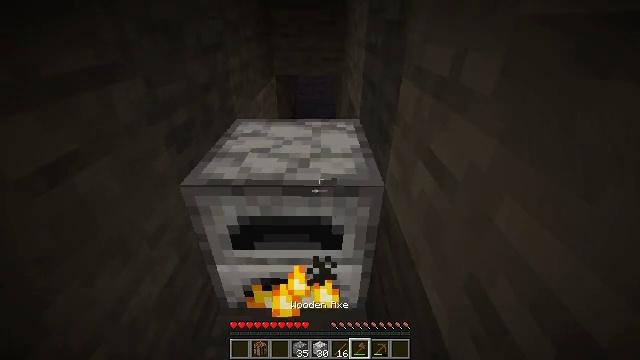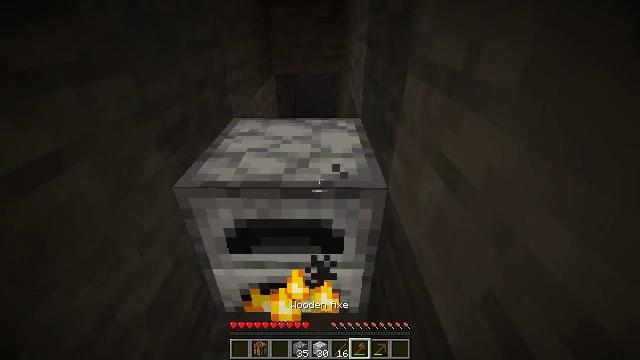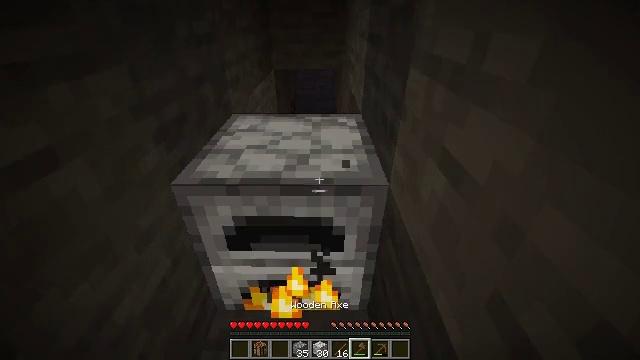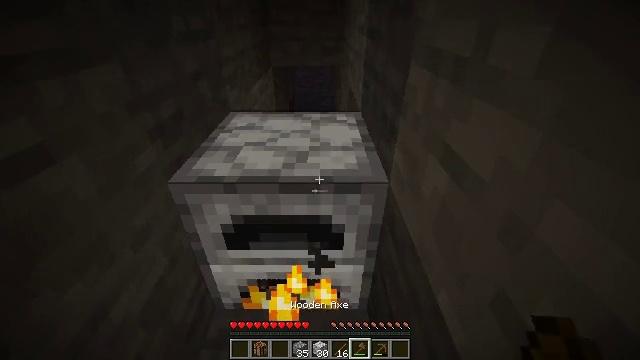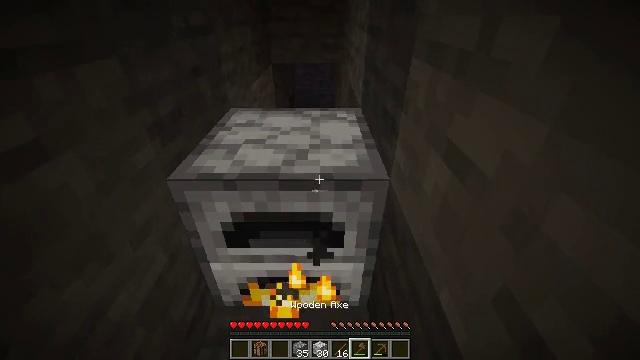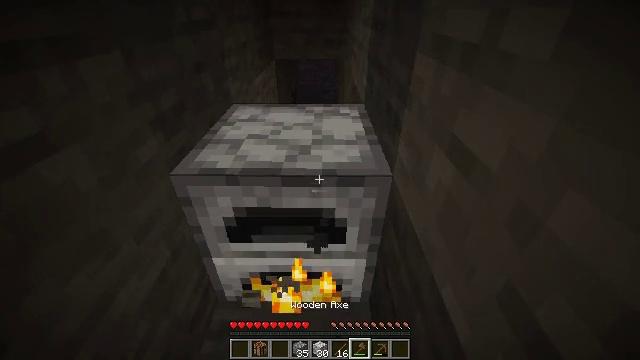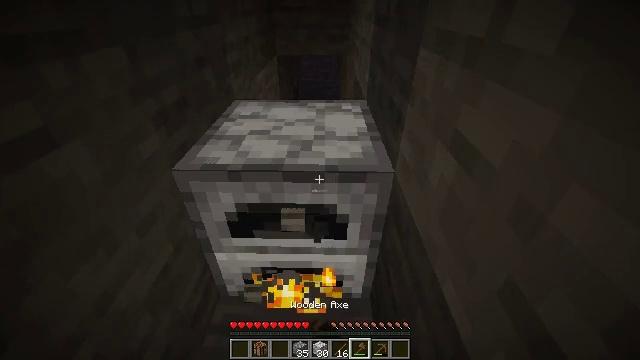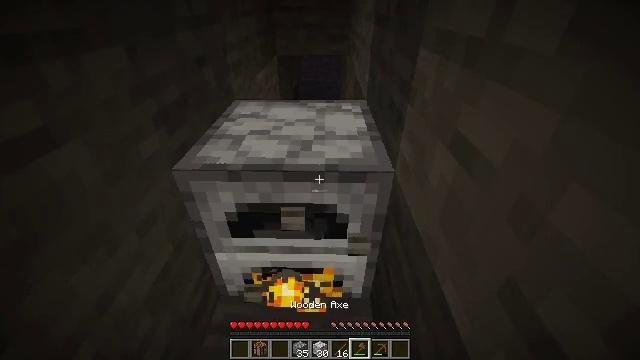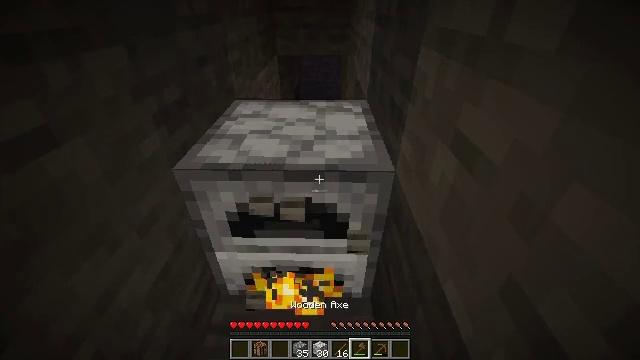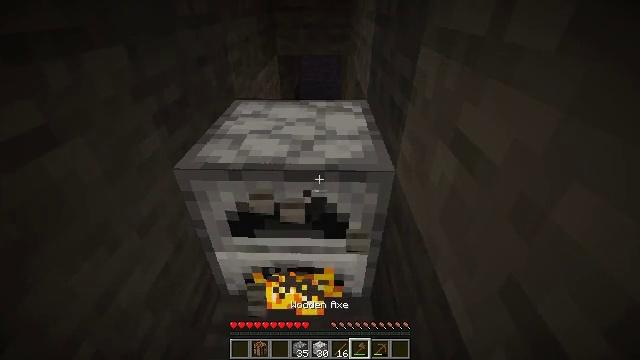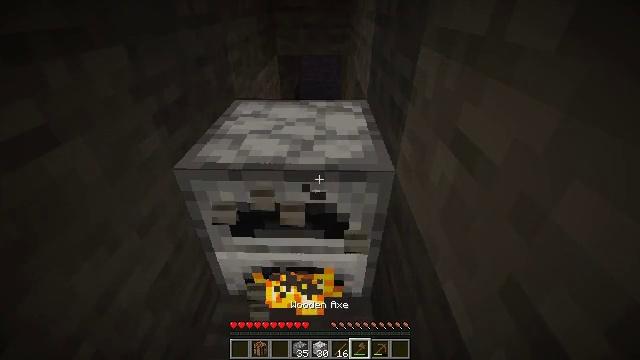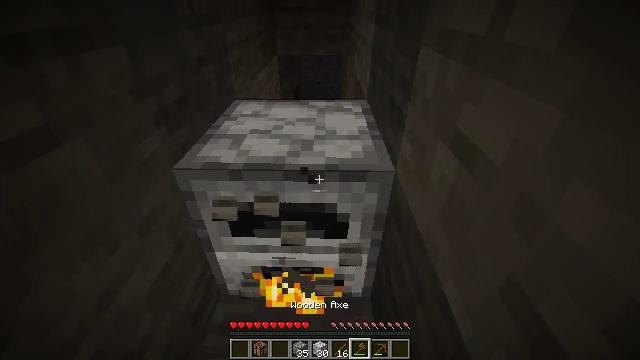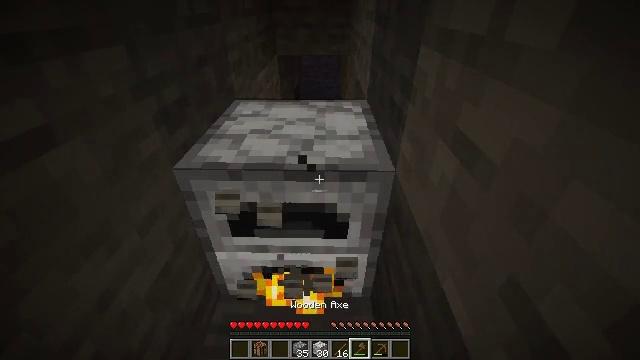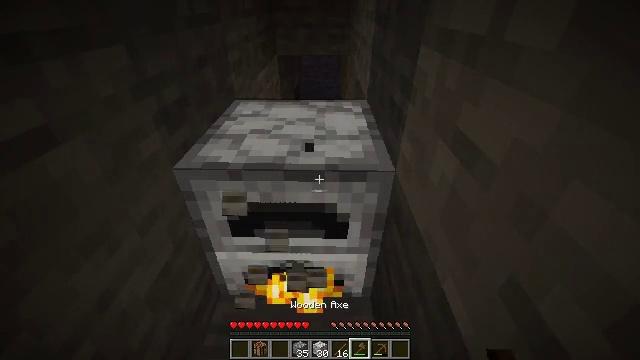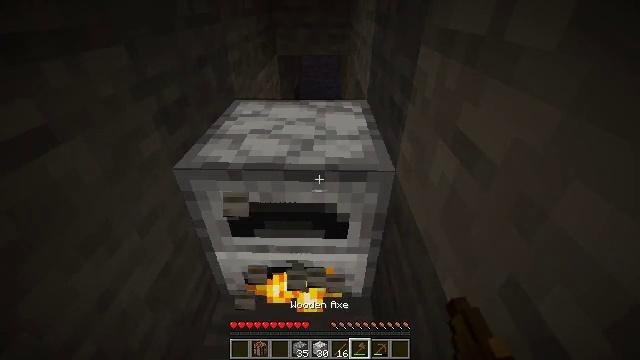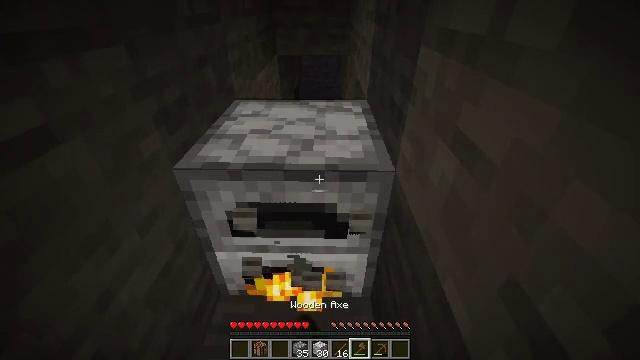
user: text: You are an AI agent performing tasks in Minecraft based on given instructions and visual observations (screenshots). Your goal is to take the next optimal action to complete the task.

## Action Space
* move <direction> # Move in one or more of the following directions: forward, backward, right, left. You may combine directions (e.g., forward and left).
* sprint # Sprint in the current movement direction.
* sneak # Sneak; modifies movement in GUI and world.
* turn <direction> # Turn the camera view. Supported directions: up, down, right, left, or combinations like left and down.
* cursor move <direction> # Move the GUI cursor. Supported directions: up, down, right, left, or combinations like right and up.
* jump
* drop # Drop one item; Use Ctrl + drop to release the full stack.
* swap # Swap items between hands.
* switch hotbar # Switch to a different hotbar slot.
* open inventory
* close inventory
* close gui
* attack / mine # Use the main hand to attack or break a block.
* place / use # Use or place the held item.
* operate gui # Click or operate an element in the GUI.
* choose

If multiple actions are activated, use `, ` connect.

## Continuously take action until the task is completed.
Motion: motion action
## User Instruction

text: Smash the furnace to retrieve it.
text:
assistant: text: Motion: no_op
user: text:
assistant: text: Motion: no_op
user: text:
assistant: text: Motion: no_op
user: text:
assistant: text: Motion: no_op
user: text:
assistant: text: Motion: attack / mine
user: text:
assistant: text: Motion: attack / mine
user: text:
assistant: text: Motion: attack / mine
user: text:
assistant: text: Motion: attack / mine
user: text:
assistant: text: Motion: attack / mine
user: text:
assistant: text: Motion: attack / mine
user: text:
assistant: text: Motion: attack / mine
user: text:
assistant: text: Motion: attack / mine
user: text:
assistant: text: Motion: attack / mine
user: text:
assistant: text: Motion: attack / mine
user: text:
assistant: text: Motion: attack / mine
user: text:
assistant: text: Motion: attack / mine
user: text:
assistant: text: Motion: attack / mine
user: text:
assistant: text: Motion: attack / mine
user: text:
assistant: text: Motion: attack / mine
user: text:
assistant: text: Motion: attack / mine
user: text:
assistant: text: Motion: move forward, attack / mine
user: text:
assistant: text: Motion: move forward, attack / mine
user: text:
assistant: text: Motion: move forward, turn down, attack / mine
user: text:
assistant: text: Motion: attack / mine
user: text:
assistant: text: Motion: attack / mine
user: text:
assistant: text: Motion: attack / mine
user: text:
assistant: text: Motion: attack / mine
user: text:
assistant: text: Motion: attack / mine
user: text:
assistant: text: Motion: attack / mine
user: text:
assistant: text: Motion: attack / mine